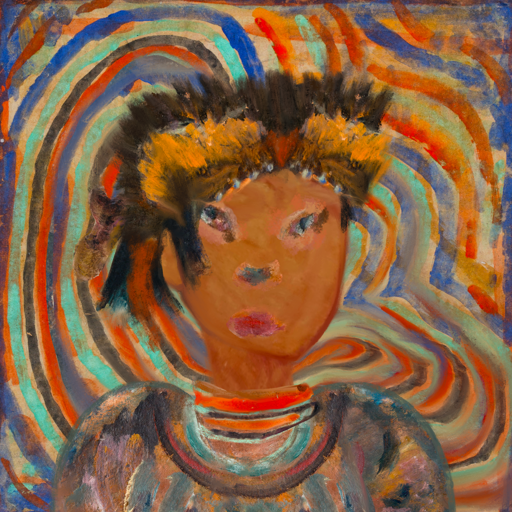
Background: Sisters, Head And Neck Front: Pious_Lady, Face Front: Boggyland, Bust: Boggyland, Hair Front: Pipe, Head Accessory: Gypsy_Queen, Second Necklace: Blank, Necklace: Experience, Baby: Blank